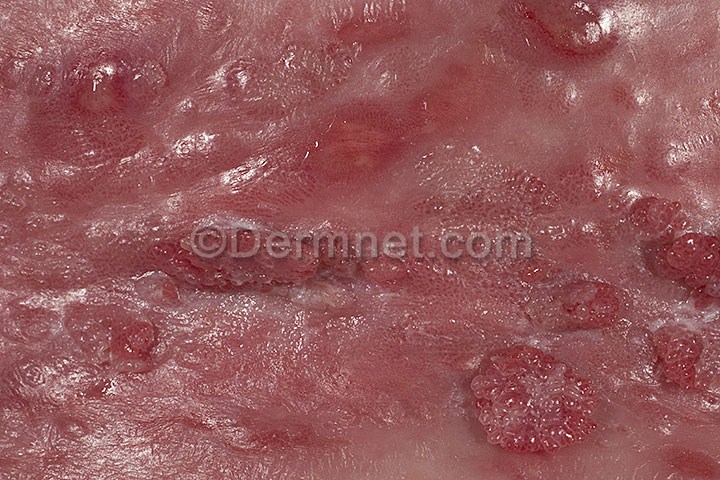
Disease: Herpes HPV and other STDs Photos